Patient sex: M
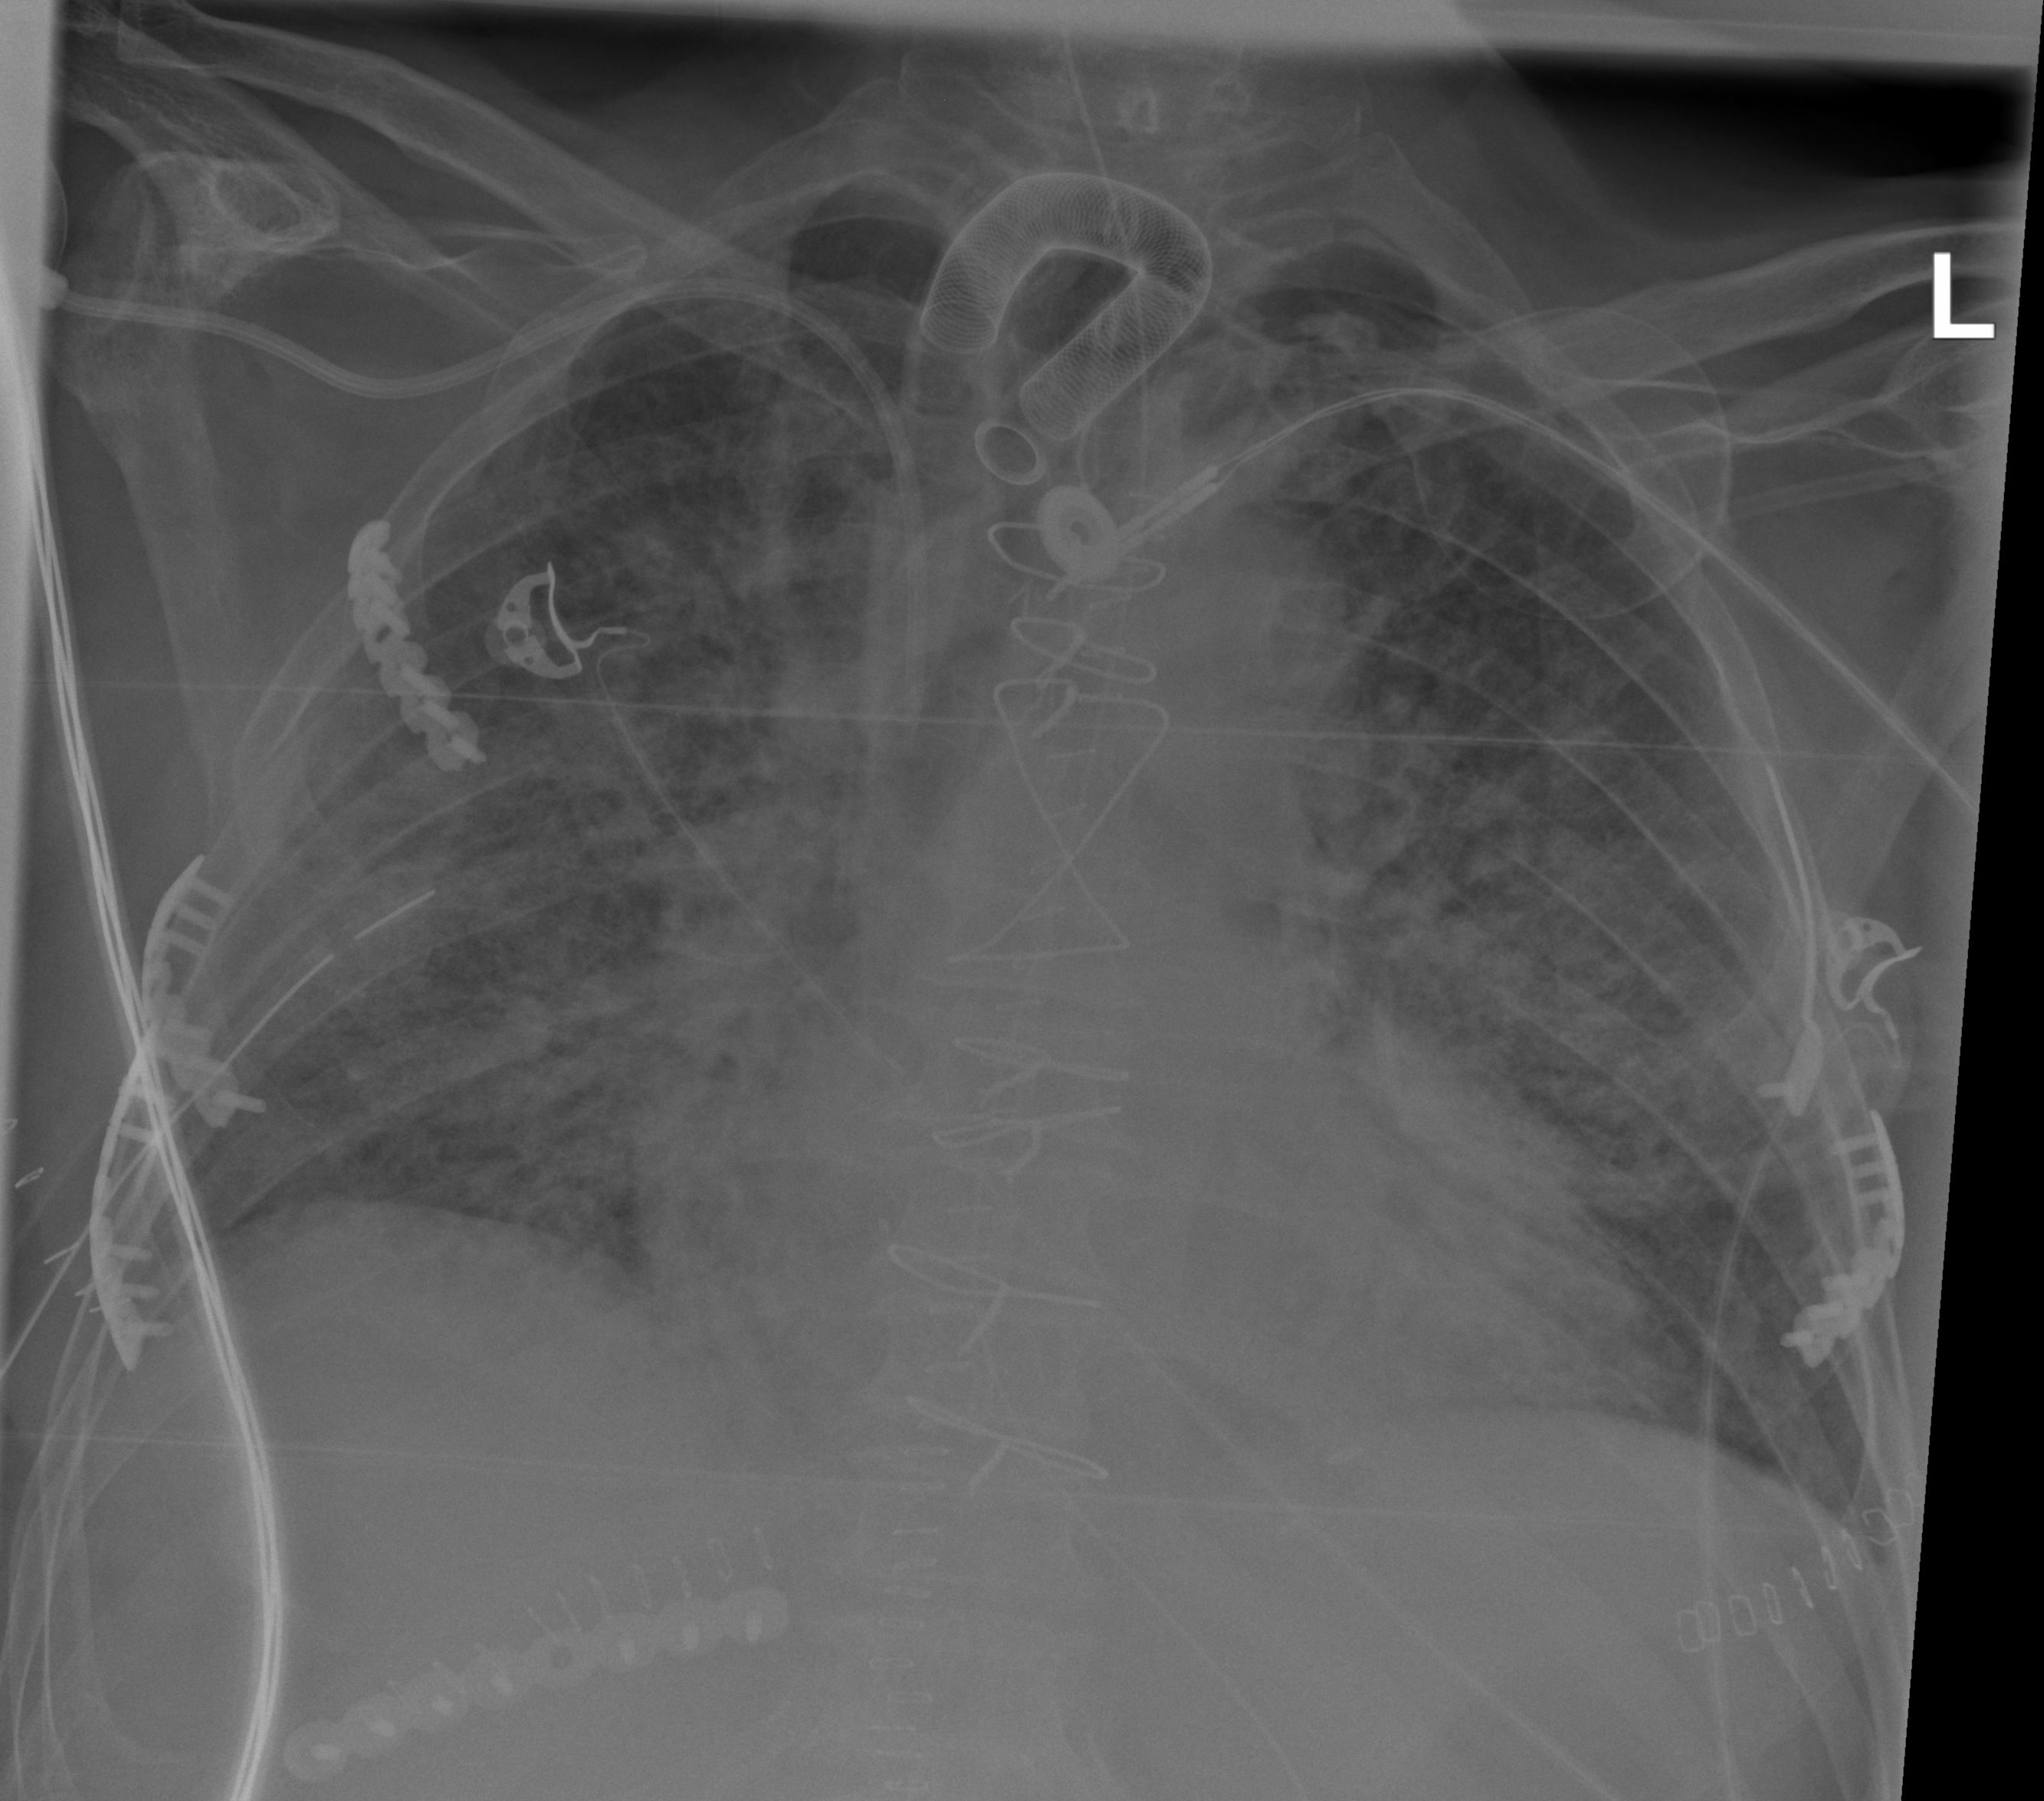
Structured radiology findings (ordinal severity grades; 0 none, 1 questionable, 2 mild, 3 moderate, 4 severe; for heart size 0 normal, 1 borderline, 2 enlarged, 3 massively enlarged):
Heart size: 2
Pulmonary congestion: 2
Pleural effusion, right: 0
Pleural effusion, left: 0
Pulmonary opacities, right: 3
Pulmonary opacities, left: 3
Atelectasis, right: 2
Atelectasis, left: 2